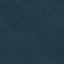
Land use / land cover: Forest